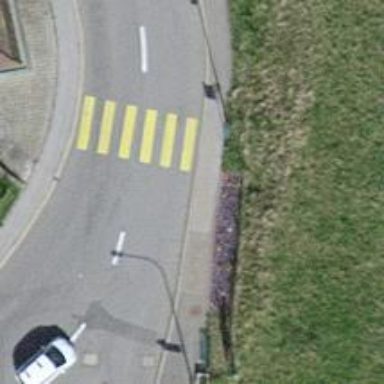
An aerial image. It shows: Zebra crossing on the road.